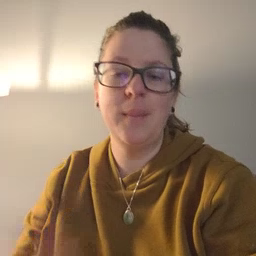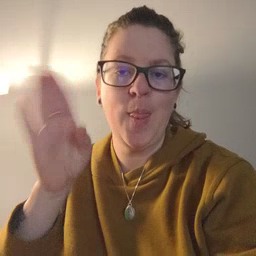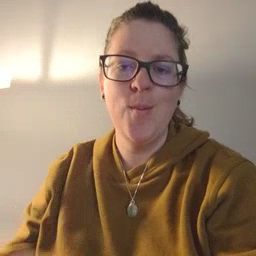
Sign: hello